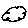
Label: cloud